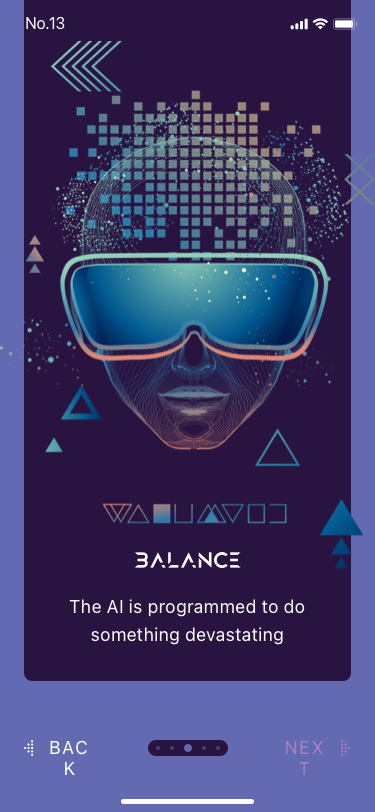
Text in this UI design:
The AI is programmed to do something devastating
Back
next